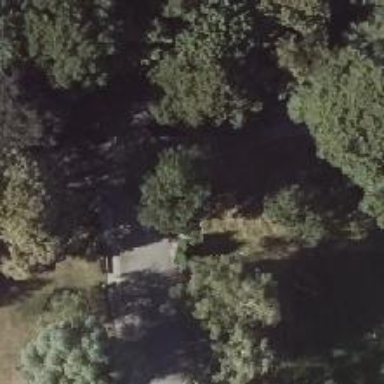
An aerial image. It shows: Deciduous broadleaved tree in park.